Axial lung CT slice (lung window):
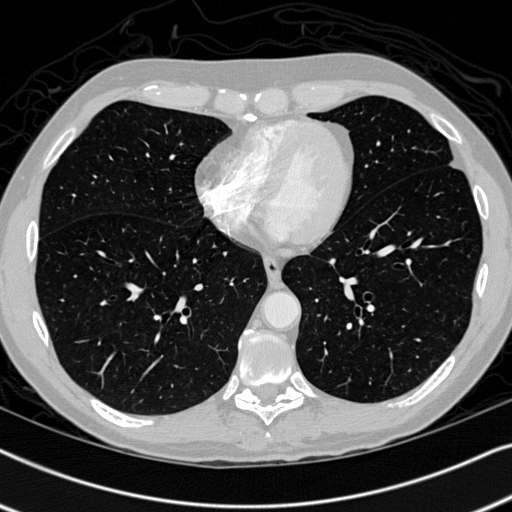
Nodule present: no